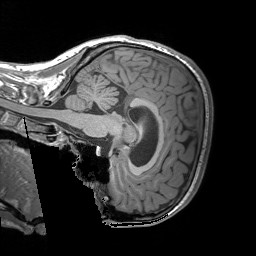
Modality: T1w
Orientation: sagittal
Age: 24
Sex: female
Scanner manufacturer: siemens
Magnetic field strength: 3 T
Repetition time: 1.9 s
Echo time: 0.00252 s